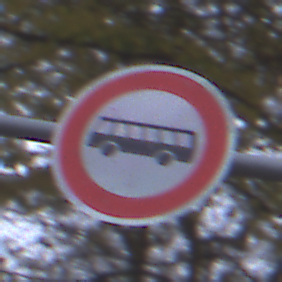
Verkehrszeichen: VerbotKraftomnibusse
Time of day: MorningAfternoon
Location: Outdoor (Urban)
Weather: Overcast
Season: NotSpecified
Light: Natural